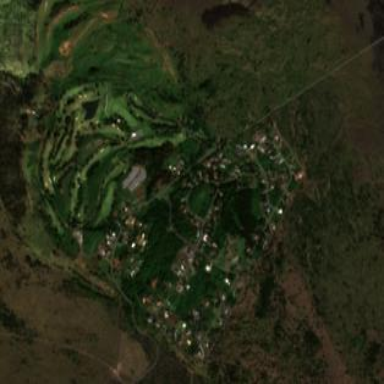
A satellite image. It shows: Golf course surrounded by greenery.